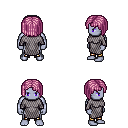
a pixel art fantasy rpg character, male body template, dark elf, purple skin, chain mail, gold greaves, pink pageboy hairstyle, four views (front, back, left, right), 2x2 character sprite sheet, small pixel art, hard edges, no anti-aliasing